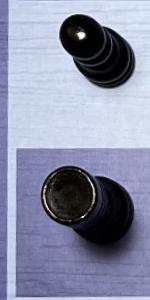
Label: Rook_Black